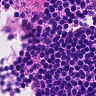
Metastatic tissue present: no